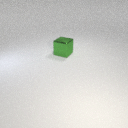
large green metal cube